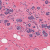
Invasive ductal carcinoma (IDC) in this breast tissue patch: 0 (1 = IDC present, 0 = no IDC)